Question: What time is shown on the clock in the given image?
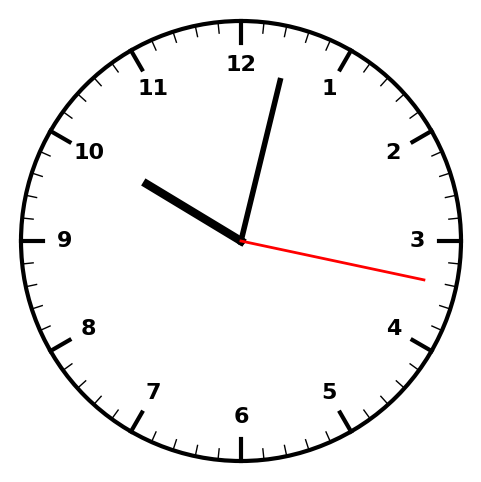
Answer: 10:02:17